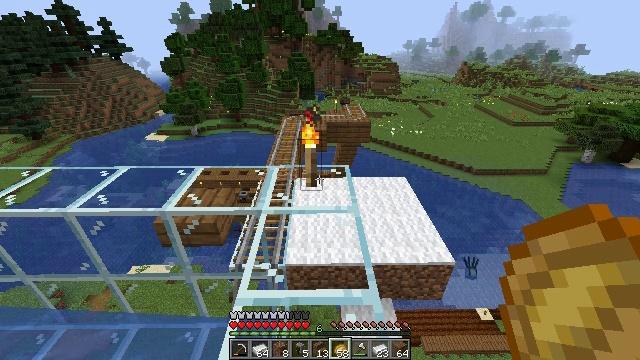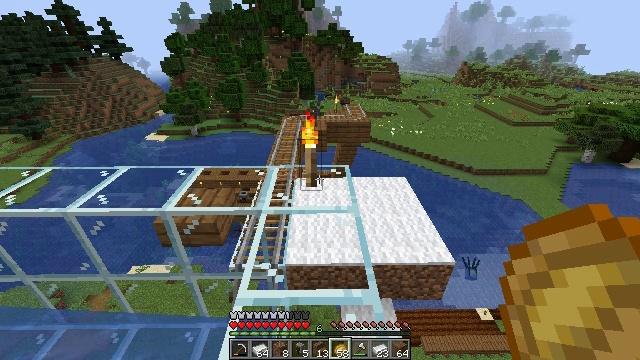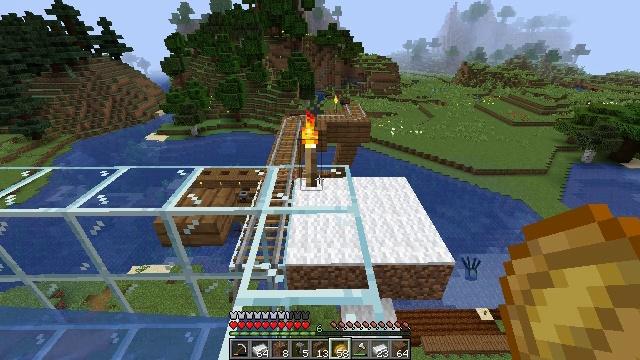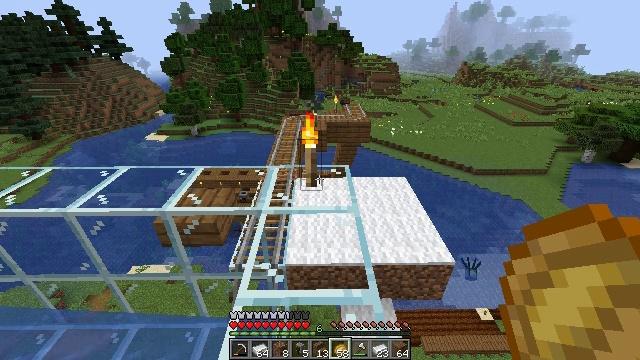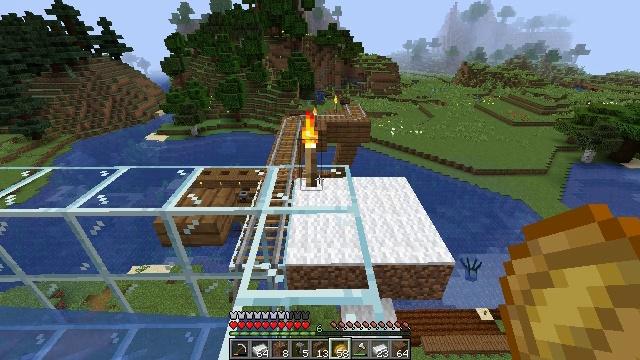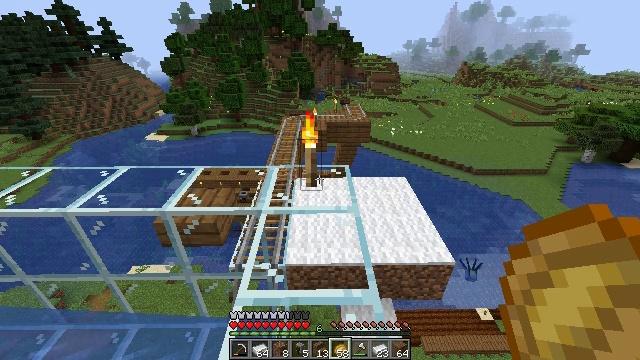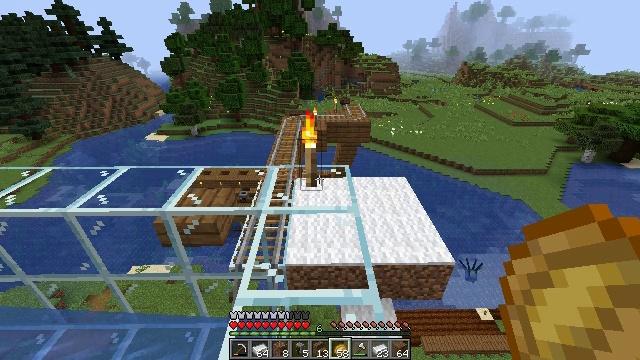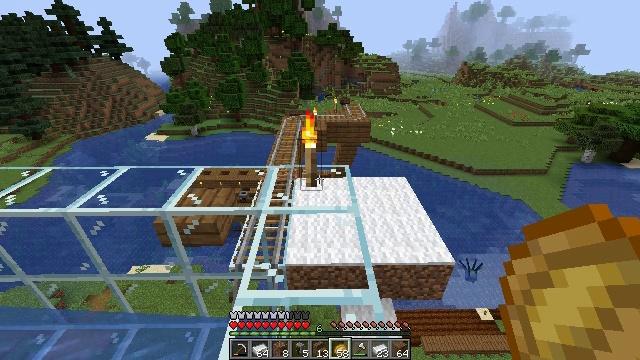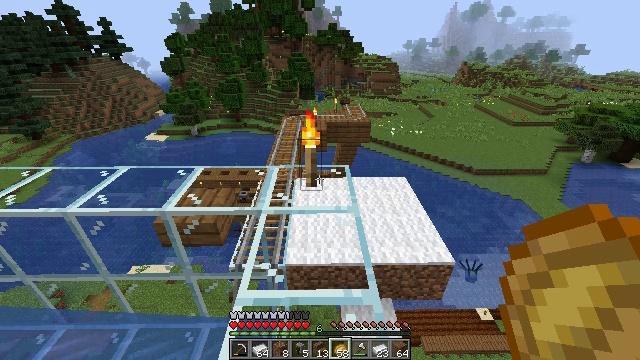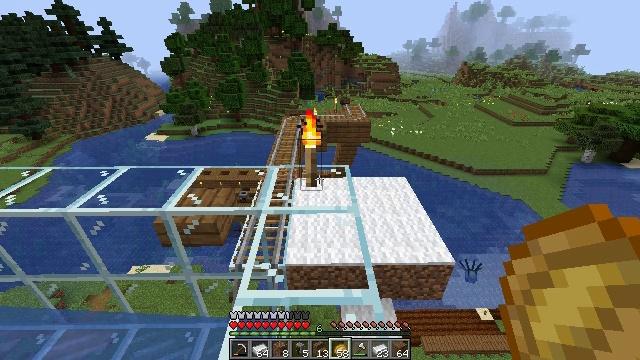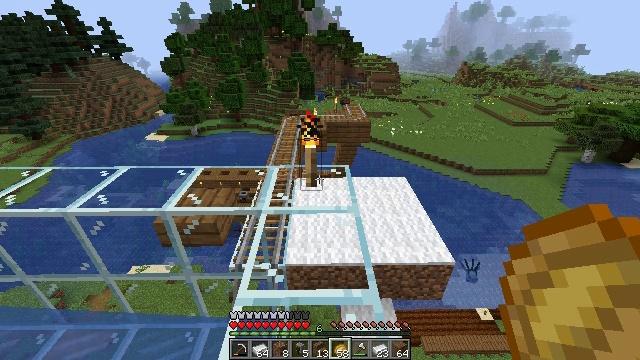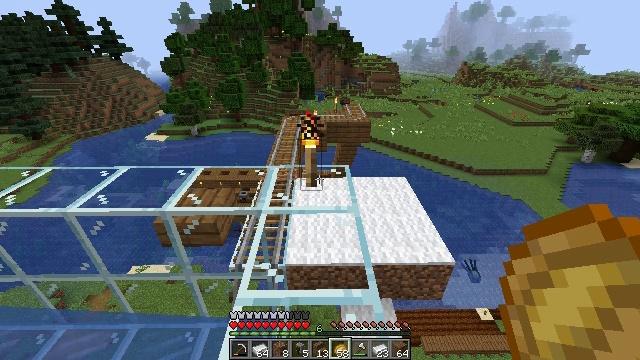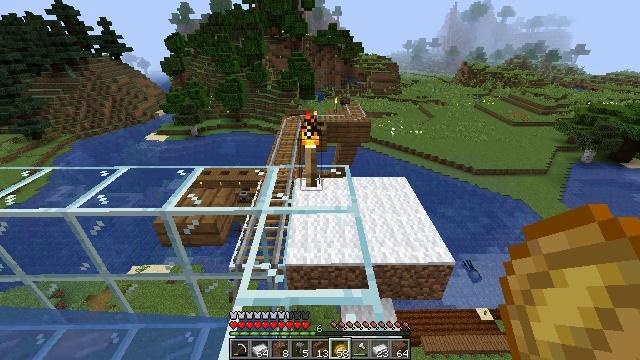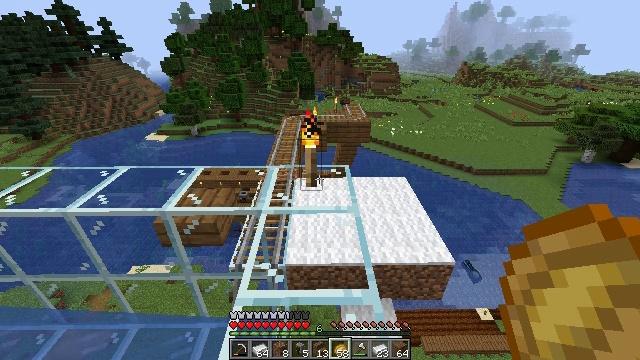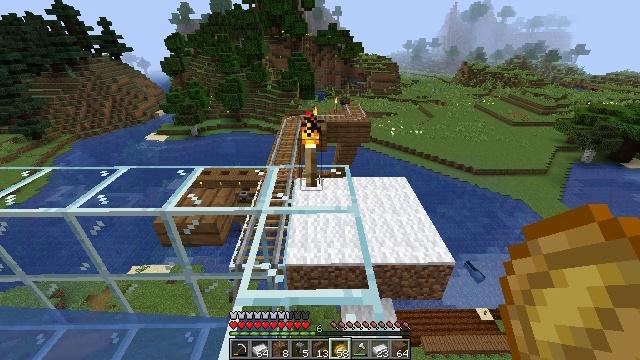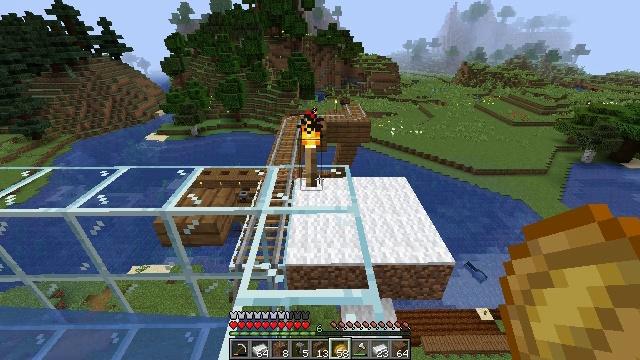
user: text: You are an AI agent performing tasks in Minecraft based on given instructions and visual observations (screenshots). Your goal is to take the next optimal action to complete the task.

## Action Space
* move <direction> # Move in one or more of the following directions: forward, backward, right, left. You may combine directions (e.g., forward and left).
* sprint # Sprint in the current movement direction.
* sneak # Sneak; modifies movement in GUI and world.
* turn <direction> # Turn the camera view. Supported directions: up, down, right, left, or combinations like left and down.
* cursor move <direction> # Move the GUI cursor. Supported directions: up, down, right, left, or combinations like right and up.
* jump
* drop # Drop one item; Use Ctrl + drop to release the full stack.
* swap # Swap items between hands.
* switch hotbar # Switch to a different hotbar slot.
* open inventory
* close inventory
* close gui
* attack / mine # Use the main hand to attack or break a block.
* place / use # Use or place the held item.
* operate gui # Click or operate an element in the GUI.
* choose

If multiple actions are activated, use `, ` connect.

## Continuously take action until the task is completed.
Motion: motion action
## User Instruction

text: Attack the smithing table to collect it.
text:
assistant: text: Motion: no_op
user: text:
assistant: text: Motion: no_op
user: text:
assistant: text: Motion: no_op
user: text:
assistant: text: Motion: no_op
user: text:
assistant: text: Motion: no_op
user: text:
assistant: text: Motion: no_op
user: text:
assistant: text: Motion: no_op
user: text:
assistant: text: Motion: no_op
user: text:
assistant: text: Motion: no_op
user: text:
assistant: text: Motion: no_op
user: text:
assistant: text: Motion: no_op
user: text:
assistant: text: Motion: no_op
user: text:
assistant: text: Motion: no_op
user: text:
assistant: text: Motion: no_op
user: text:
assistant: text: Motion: no_op
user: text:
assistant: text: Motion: no_op
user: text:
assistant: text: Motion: no_op
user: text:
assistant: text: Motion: no_op
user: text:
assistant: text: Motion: no_op
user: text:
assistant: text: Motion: no_op
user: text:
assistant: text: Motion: no_op
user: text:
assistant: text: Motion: no_op
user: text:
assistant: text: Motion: no_op
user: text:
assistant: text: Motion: no_op
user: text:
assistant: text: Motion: no_op
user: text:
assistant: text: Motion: no_op
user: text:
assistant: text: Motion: no_op
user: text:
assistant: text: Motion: no_op
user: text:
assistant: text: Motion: no_op
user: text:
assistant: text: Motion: no_op